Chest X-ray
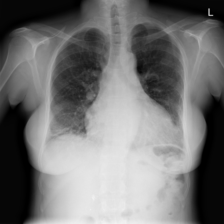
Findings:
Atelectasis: negative
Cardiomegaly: negative
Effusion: negative
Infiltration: positive
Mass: negative
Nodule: negative
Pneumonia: negative
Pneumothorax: negative
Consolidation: negative
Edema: negative
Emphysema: negative
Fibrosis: negative
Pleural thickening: negative
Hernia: negative